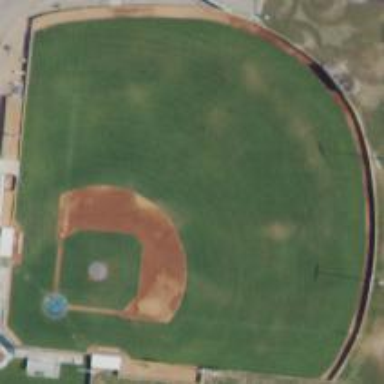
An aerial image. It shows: Baseball pitch for leisure land.